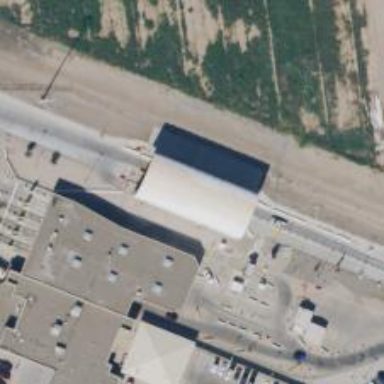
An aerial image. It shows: Border control barrier.